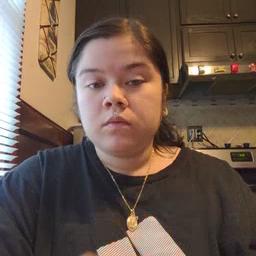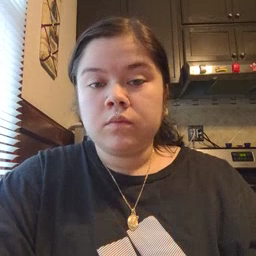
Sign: pretty